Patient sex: F
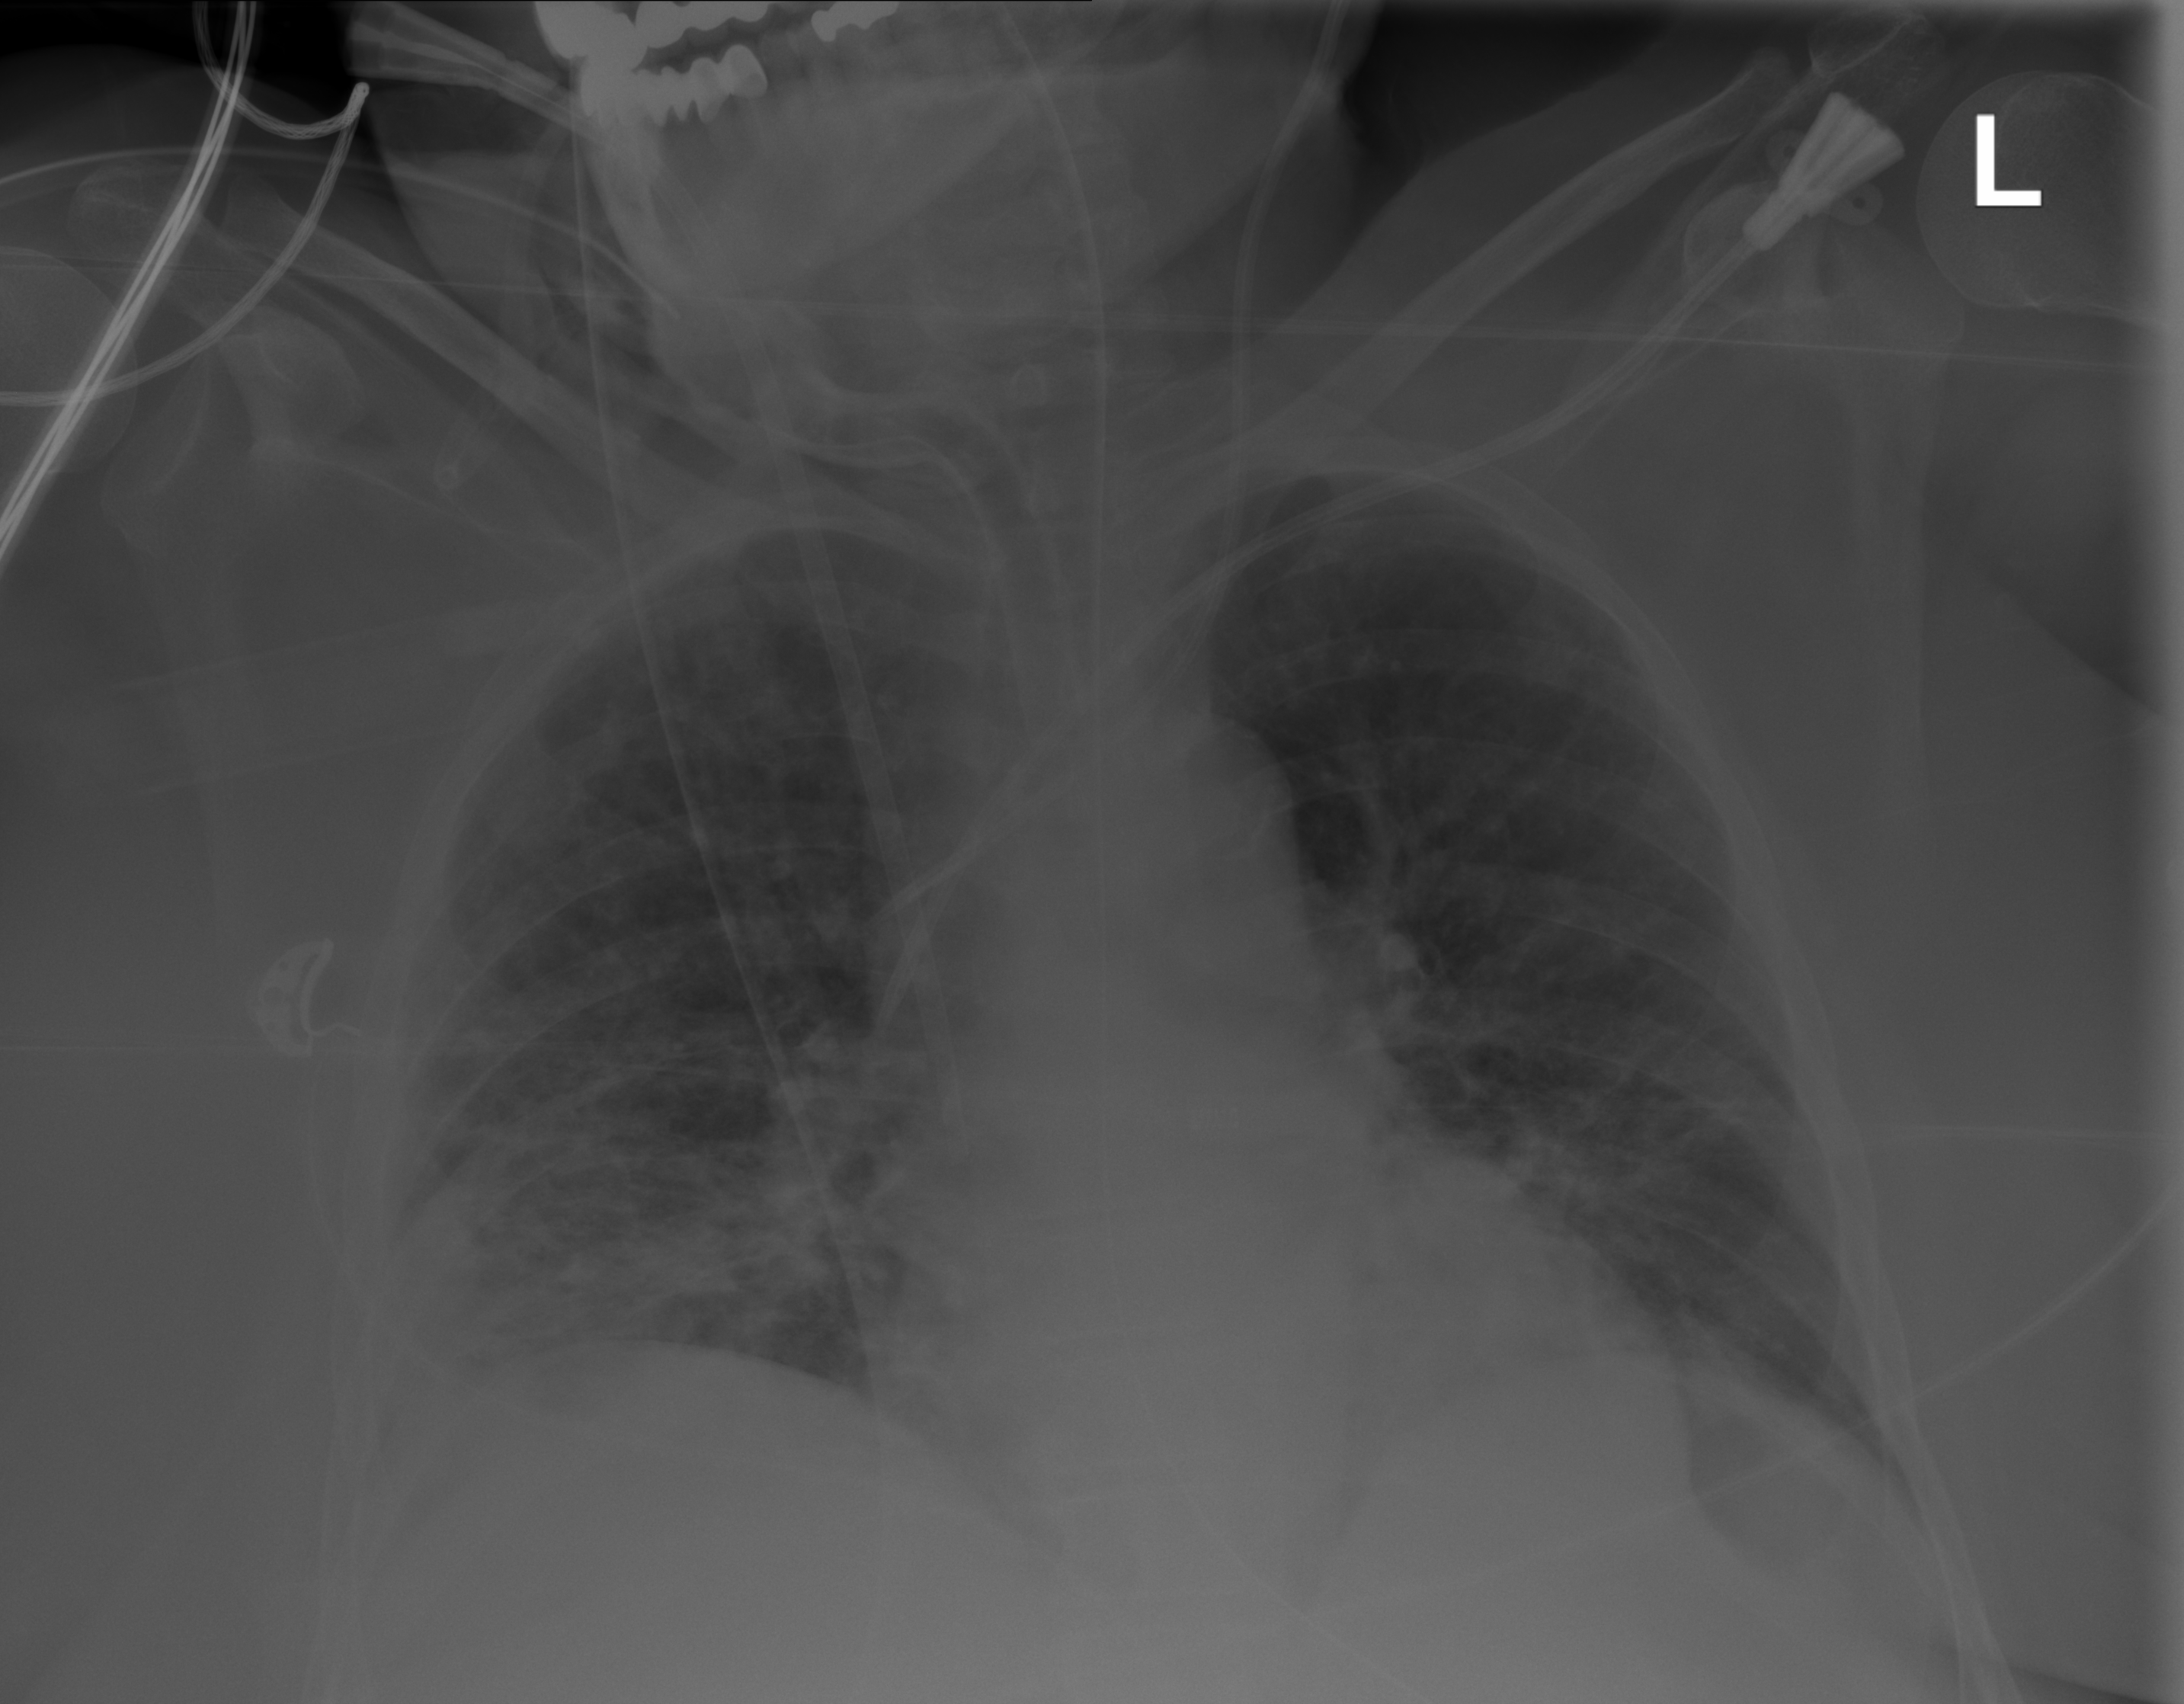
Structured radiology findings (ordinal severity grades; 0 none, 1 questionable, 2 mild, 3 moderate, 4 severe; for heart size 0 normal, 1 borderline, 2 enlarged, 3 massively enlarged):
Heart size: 0
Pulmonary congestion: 0
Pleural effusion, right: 1
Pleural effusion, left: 0
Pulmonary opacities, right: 3
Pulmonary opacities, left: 2
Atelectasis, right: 2
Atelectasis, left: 0